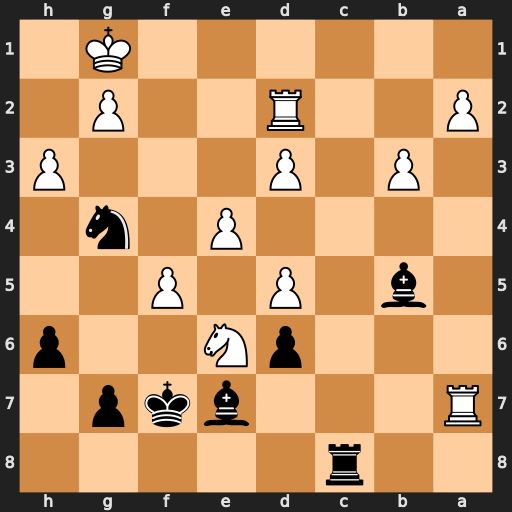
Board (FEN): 2r5/R3bkp1/3pN2p/1b1P1P2/4P1n1/1P1P3P/P2R2P1/6K1
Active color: b
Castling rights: -
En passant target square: -
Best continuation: Rc1+ Rd1 Rxd1#